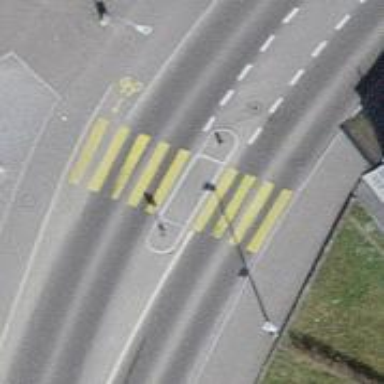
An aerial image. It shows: Uncontrolled zebra crossing with pedestrian island.